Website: crate-barrel
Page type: receipt
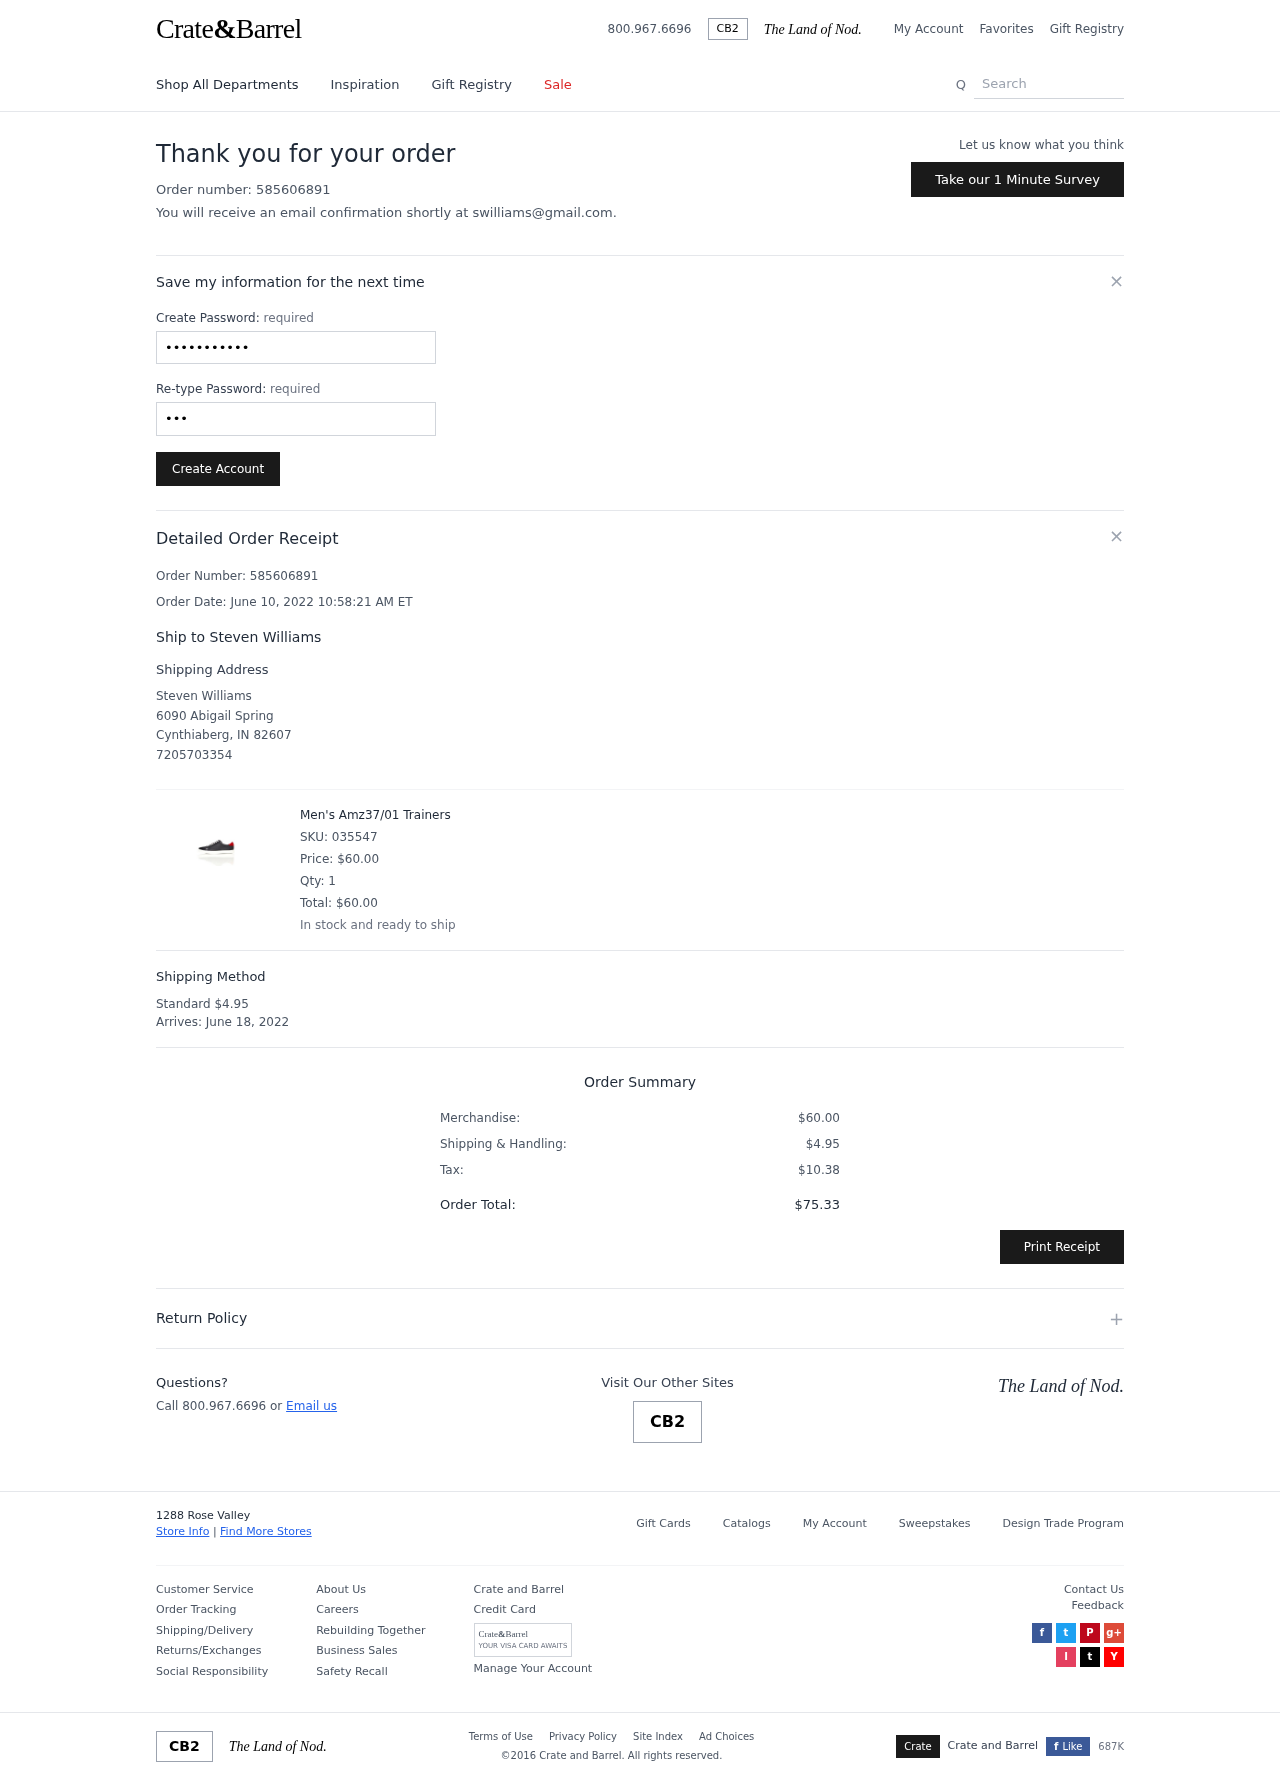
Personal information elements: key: PII_CITY
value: Cynthiaberg
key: PII_EMAIL
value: swilliams@gmail.com
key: PII_FULLNAME
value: Steven Williams
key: PII_FULLNAME
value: Ship to Steven Williams
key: PII_PHONE
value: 7205703354
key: PII_POSTCODE
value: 82607
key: PII_STATE_ABBR
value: IN
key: PII_STREET
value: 6090 Abigail Spring
Product elements: key: PRODUCT1_NAME
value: Men's Amz37/01 Trainers
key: PRODUCT1_PRICE
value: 60
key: PRODUCT1_QUANTITY
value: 1
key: PRODUCT1_SKU
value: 035547
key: PRODUCT1_TOTAL
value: $60.00
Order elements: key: ORDER_ID
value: Order Number: 585606891
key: ORDER_ID
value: Order number: 585606891
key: ORDER_DATE
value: Order Date: June 10, 2022 10:58:21 AM ET
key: ORDER_SHIPPING_COST
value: $4.95
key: ORDER_DELIVERY_DATE
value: June 18, 2022
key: ORDER_SUBTOTAL
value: $60.00
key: ORDER_TAX
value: $10.38
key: ORDER_TOTAL
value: $75.33
Search elements: key: HEADER_SEARCH
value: Search